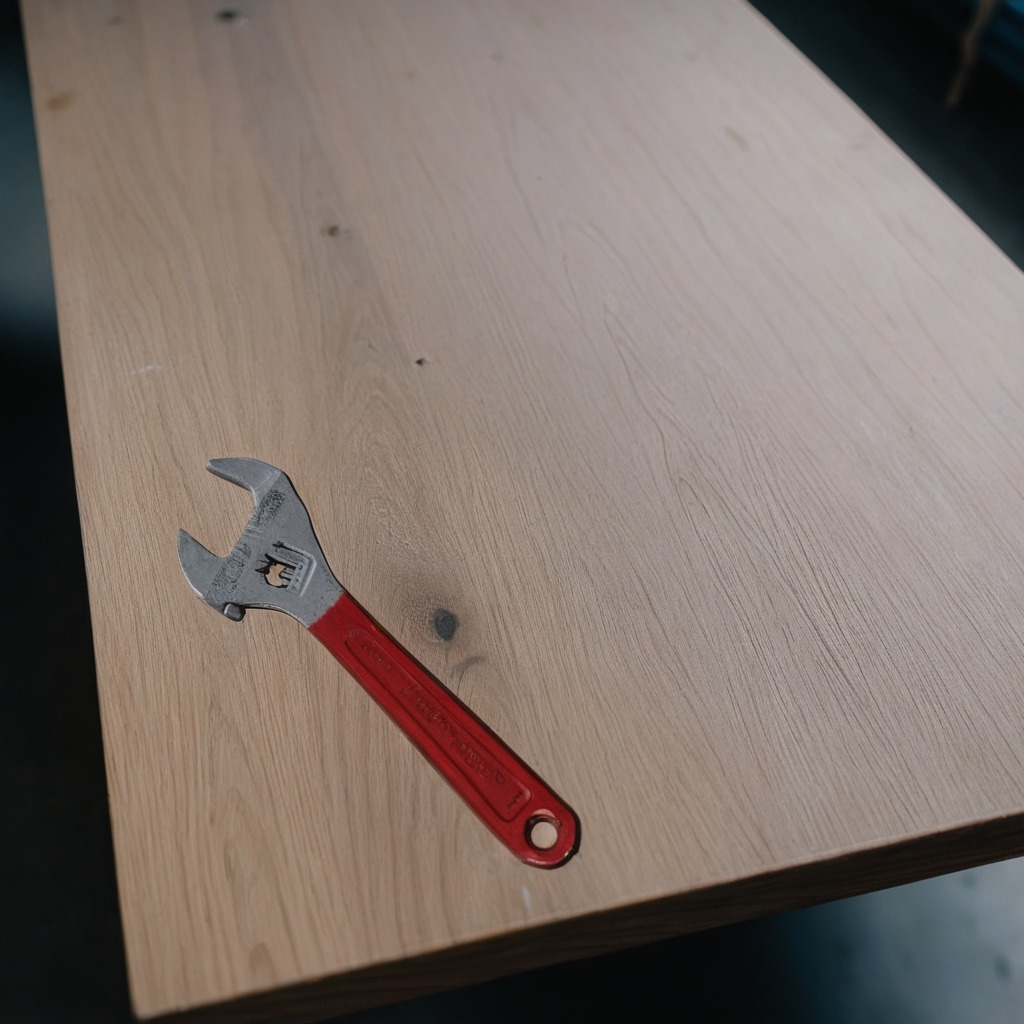
An wrench is lying on the old table with faint burn marks in a small garage at twilight.